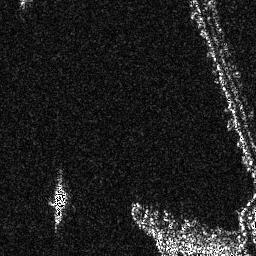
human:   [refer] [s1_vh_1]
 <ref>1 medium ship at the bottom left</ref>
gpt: <box>[[19, 72, 25, 87, 0]]</box>